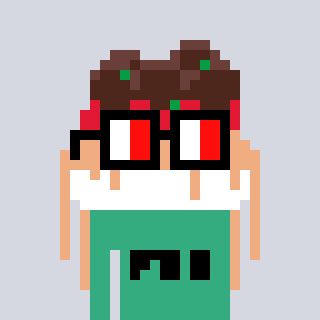
a pixel art character with square glasses with black frames and red eyes, a spaghetti-shaped head and a teal-colored body on a cool background